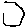
Label: hexagon